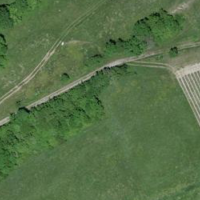
EUNIS habitat code: 52
Species observed at this site:
Clematis vitalba